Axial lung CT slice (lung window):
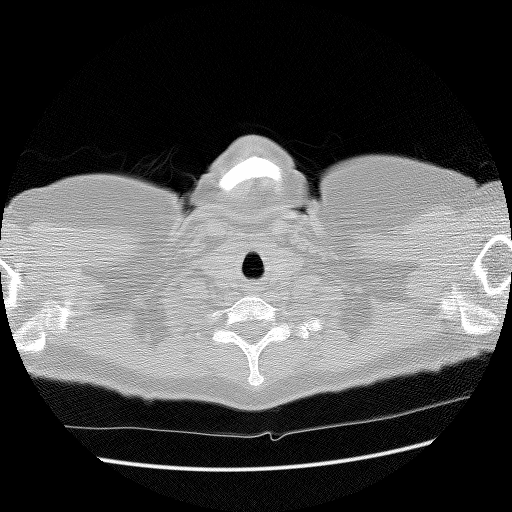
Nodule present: no